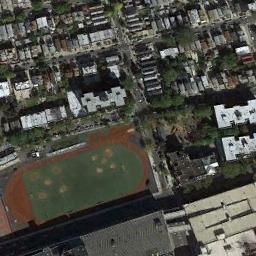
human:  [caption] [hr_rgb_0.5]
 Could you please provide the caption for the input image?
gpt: A track and field is built in the middle of a residential area, Surrounded by a lot of vegetation .

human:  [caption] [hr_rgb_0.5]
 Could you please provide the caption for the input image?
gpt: The middle of the track and field is green .

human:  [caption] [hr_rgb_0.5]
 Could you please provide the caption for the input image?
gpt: There are many buildings next to the ground track field .

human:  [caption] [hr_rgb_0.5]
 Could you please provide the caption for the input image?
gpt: The ground track field is surrounded by some buildings and neatly arranged houses .

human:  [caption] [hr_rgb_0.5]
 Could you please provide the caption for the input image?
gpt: There are many buildings beside the ground track field with a red track .